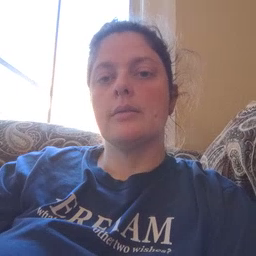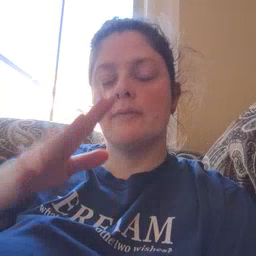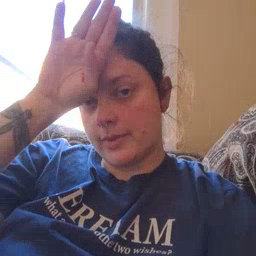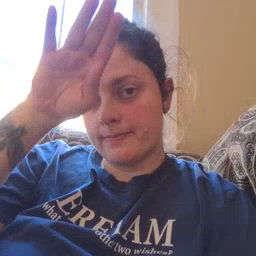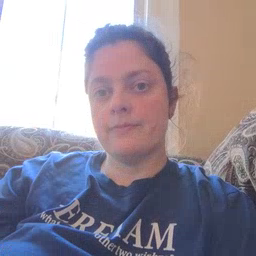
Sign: fireman